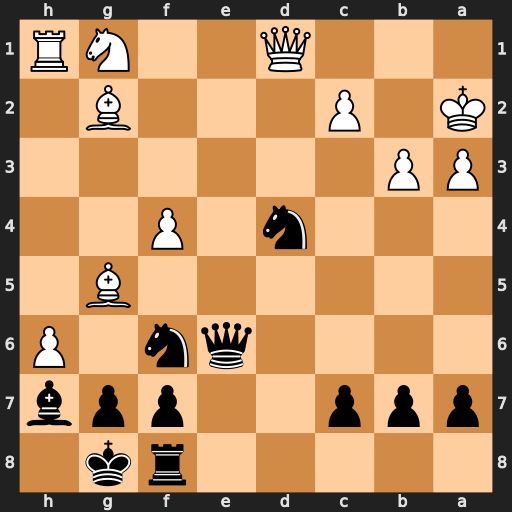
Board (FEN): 5rk1/ppp2ppb/4qn1P/6B1/3n1P2/PP6/K1P3B1/3Q2NR
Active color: b
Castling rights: -
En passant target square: -
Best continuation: Bxc2 Qxc2 Nxc2